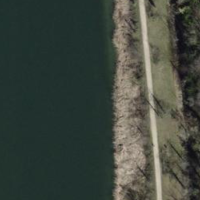
EUNIS habitat code: 15
Species observed at this site:
Fontinalis antipyretica